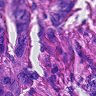
Metastatic tissue present: yes